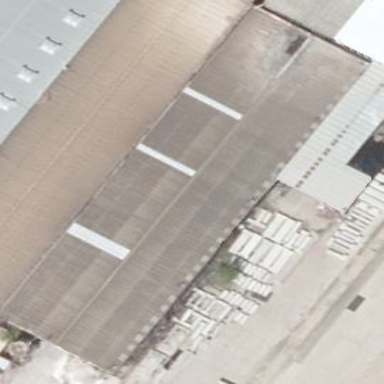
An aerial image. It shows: Industrial building.